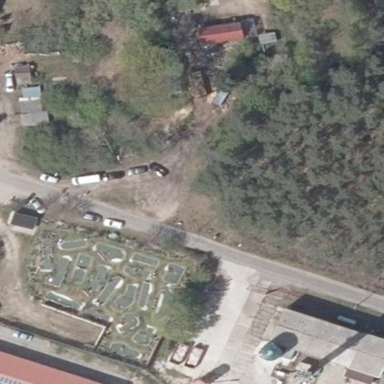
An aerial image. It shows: Miniature golf leisure land.